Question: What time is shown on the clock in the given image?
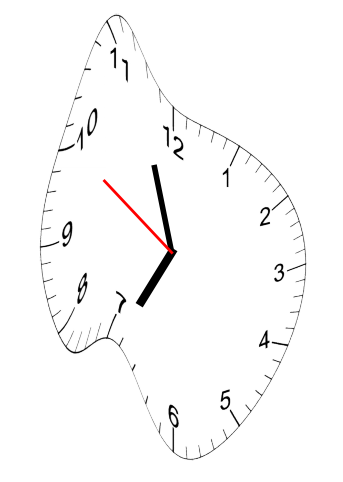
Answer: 06:56:50